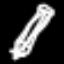
Label: pencil